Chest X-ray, PA view. Patient: 9 years old, sex M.
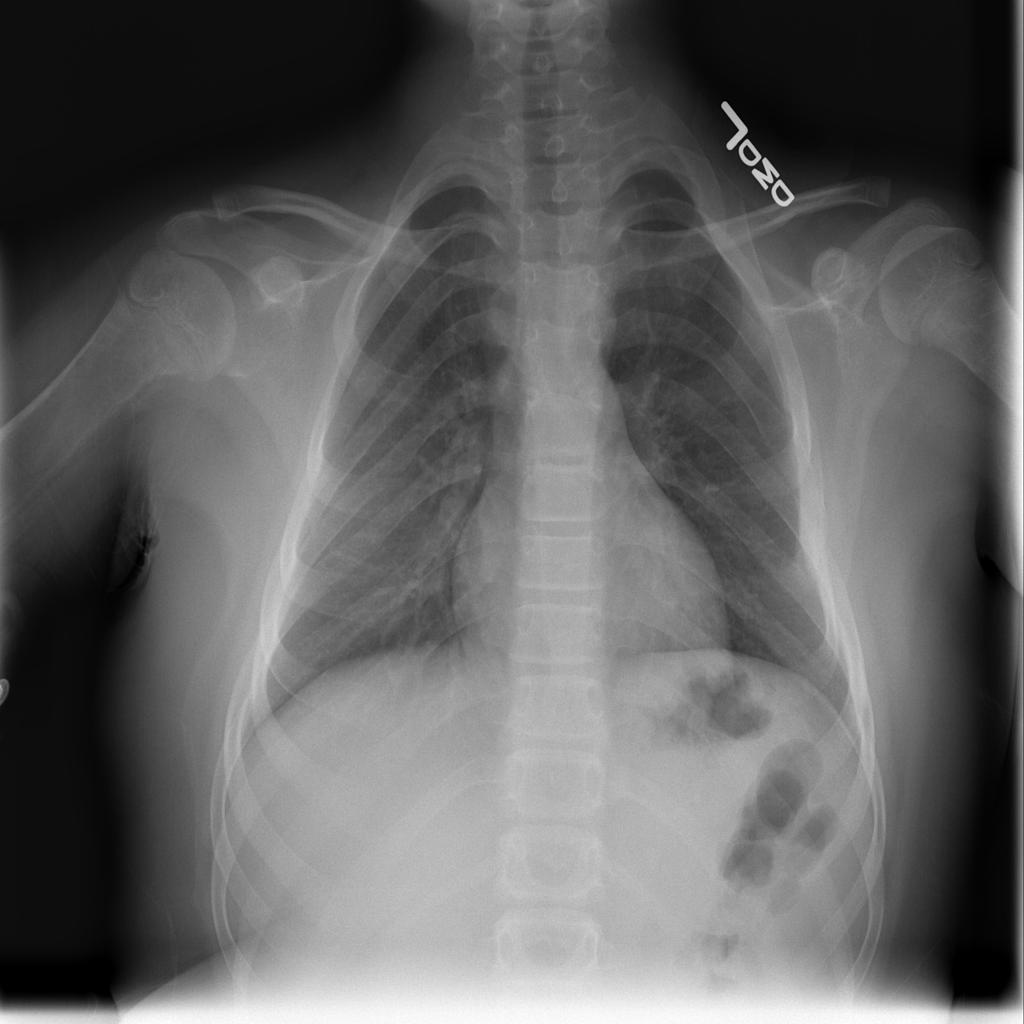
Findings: No Finding